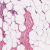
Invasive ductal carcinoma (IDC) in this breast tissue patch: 0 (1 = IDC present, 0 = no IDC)